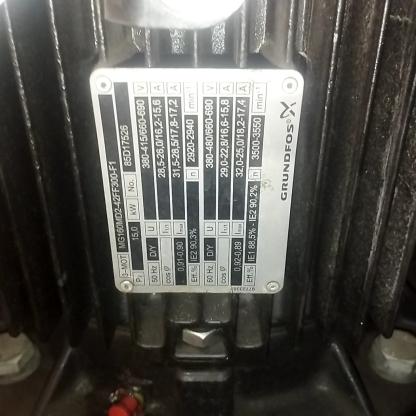
Klasa: tabliczka-znamionowa